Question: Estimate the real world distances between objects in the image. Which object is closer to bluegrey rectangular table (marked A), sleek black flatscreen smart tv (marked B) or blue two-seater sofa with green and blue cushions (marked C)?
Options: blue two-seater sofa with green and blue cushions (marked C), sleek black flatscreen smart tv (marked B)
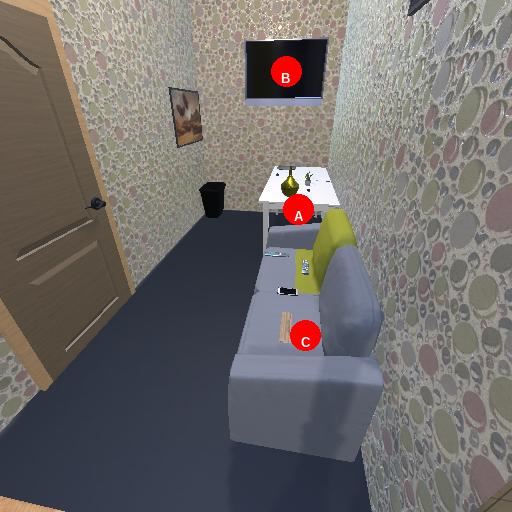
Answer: blue two-seater sofa with green and blue cushions (marked C)